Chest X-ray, PA view. Patient: 31 years old, sex F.
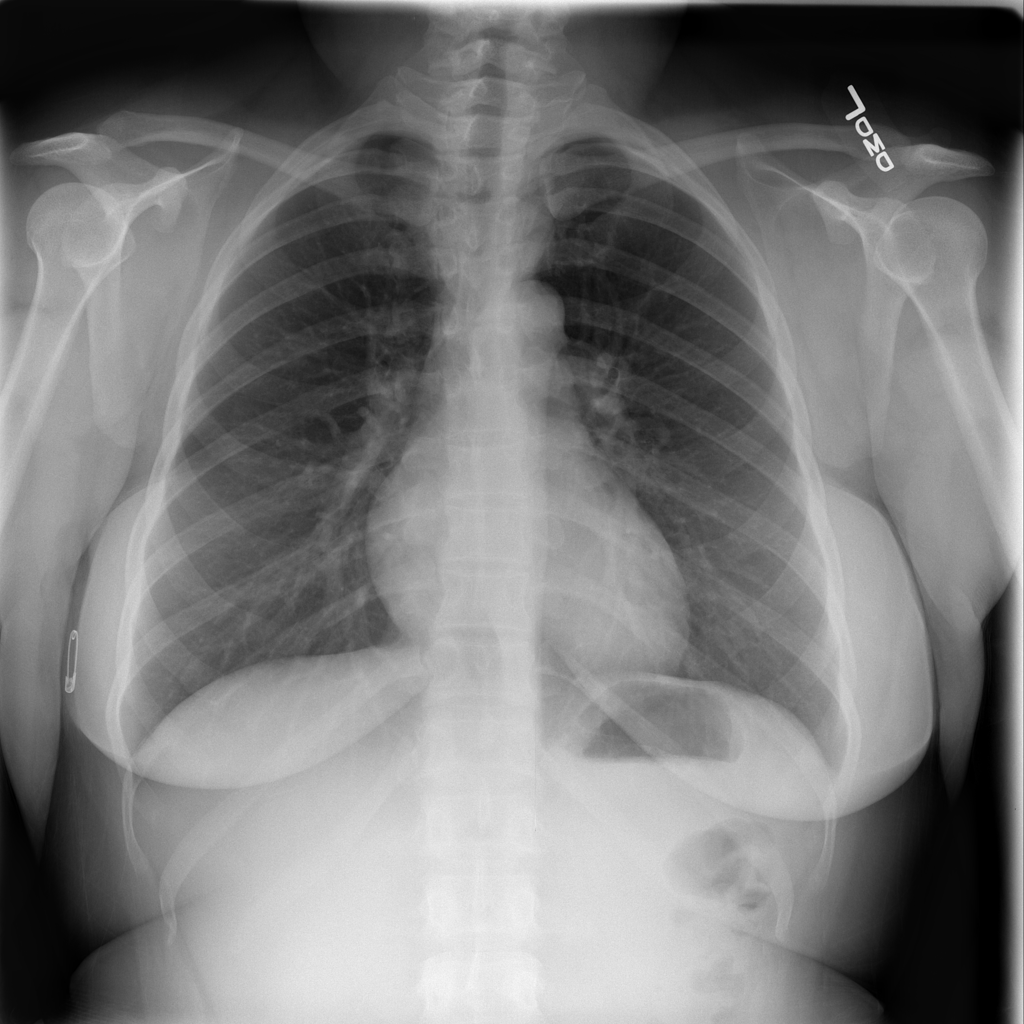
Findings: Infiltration